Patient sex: F
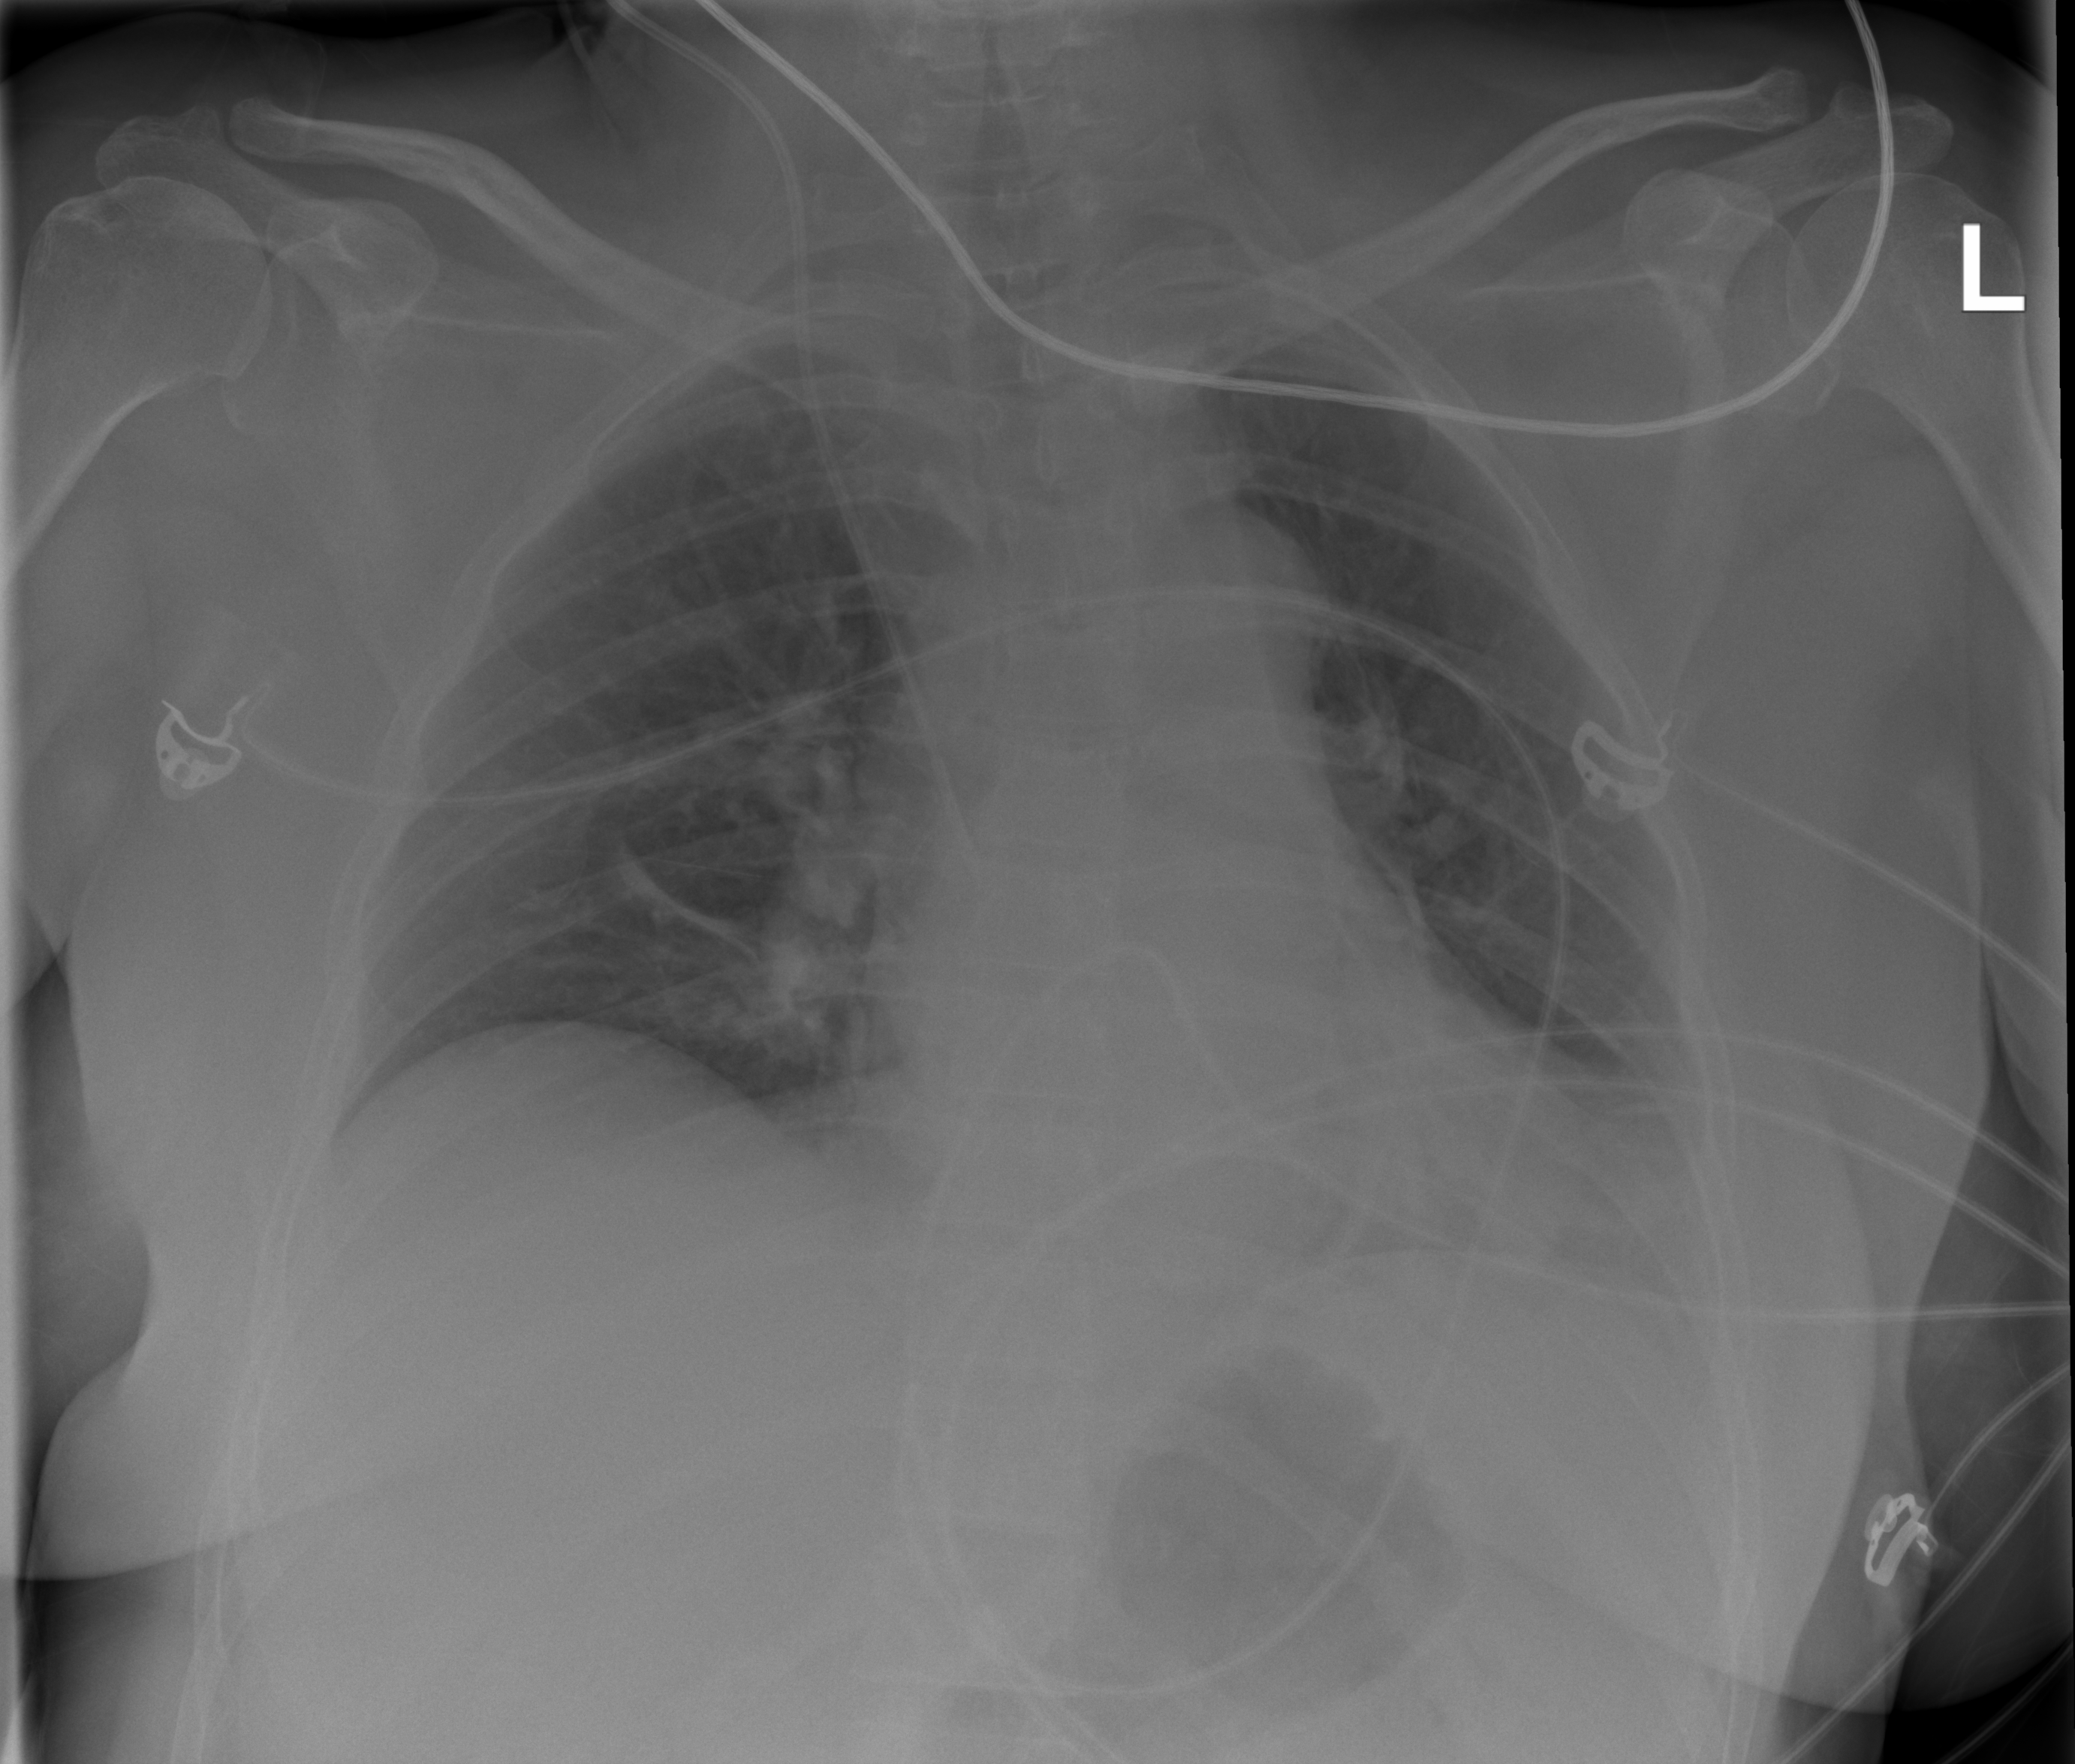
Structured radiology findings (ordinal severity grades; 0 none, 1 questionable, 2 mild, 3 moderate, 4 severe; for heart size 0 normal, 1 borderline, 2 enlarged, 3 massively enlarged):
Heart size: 1
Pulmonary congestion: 0
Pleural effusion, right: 0
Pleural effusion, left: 0
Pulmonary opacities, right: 0
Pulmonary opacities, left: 0
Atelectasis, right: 2
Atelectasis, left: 2